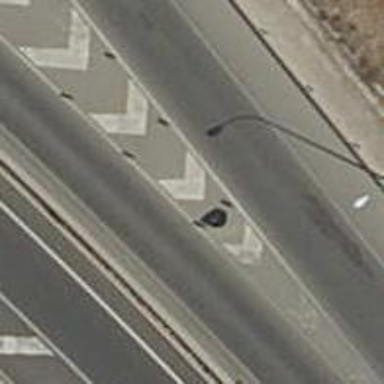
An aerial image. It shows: Asphalt motorway link.